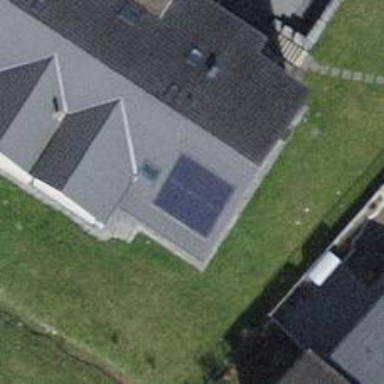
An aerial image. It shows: Solar power generator using photovoltaic panels.